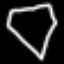
Label: diamond